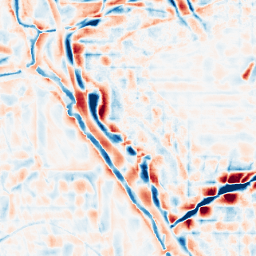
Category: wavelet
Decomposition family: wavelet_biorthogonal
Decomposition parameters: wavelet: bior2.4
level: 4
Upsampling method: sinc_blackman
Upsampling parameters: scale: 8
kernel_size: 16
Upsampling scale: 8